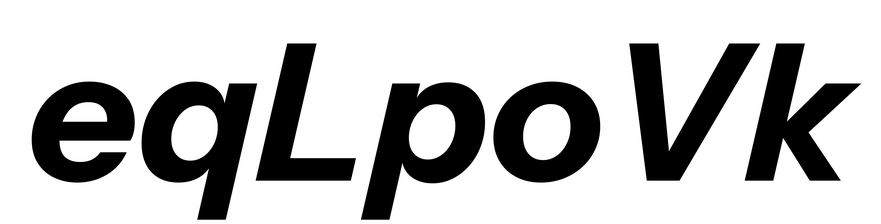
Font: InstrumentSans-Italic_Bold_Italic